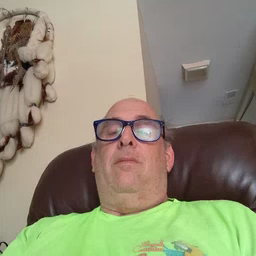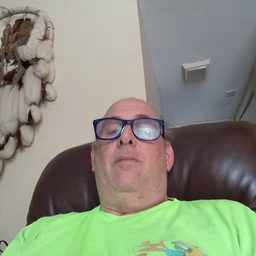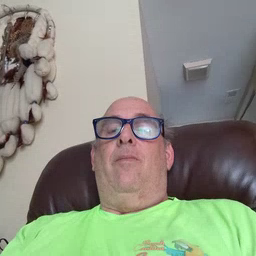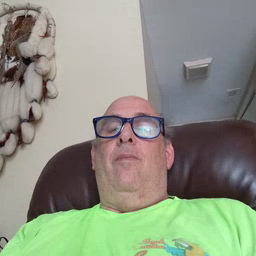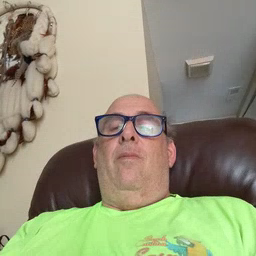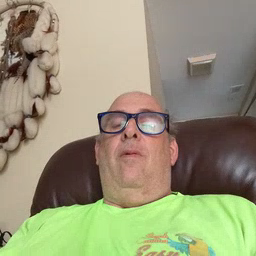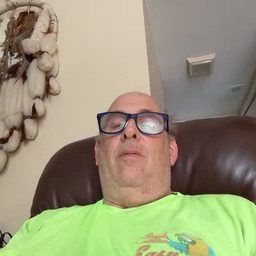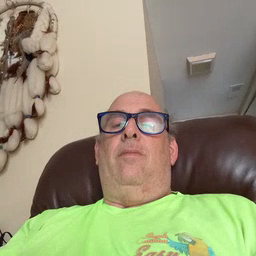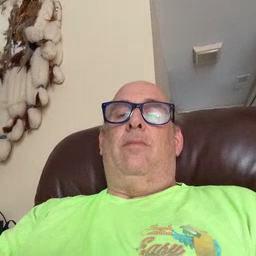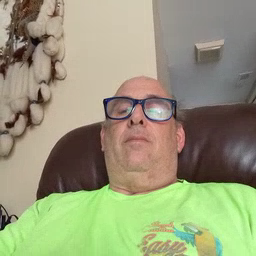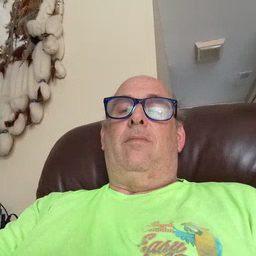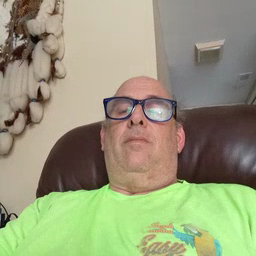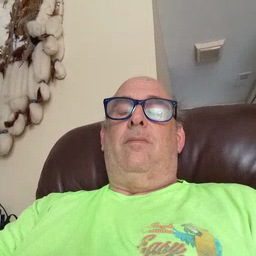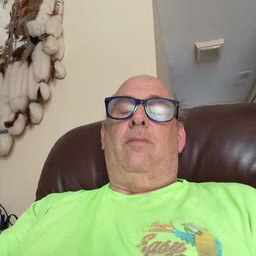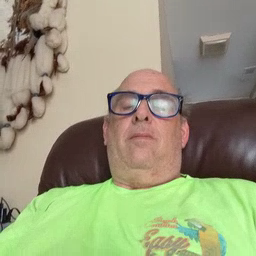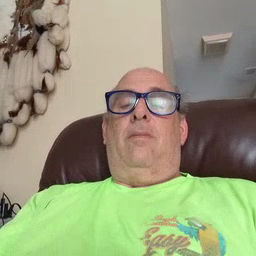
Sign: underwear